Question: I'm having this general question about a problem that arises very often when I'm designing complex UIViews that require a special layout and animations at the same time.
What I'm currently building is the same kind of view that the Mail app uses on iOS to present a list of recipients when writing an email (the blue badges container) :

So I understand and know how I would build such a view, but I always have this question when facing such a case : How do you handle the complex layout (layouting all the blue rounded rectangles) and their animations at the same time (when adding or removing a recipient) ?
'''
- (void)layoutSubviews
'''
to reflect the state of the view at the layout moment (ie layout each blue rounded UIButton side by side) according to my current bounds and just add and animate a UIButton when someone adds a new person to the list.
But what would happen to the animation if a layout pass is already running? (this may be a dumb question since everything is supposed to happen on the main thread and so no concurrency is involved here, but I'm not sure on how to handle this)
I think those two things (layout and animations) are not supposed to happen at the same time, since the main runloop "enqueues work and dequeues work" one "block" at a time (but maybe an animation is just hundreds of blocks enqueued that draw different things overtime, which could easily be compromised by a layout block in between??)
- - When someone adds or deletes a person, just call this to re-position everything animated'''
[UIView animateWithDuration:0.25f animations:^{
[self setNeedsLayout];
[self layoutIfNeeded];
}];
'''
As you can see, lots of questions here, I don't know exactly how to handle this gracefully.
Both of these solutions have been tested and approved but the thing is which one is the best ?
Do you have a better solution ?
Thanks for your help!
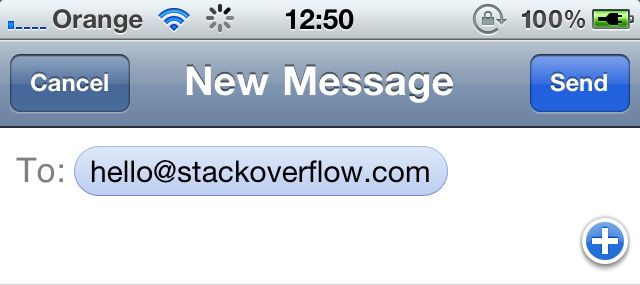
Answer: As I understood, you mean animations applied to a view for which 'layoutSubviews' method is implemented, e.g. animated change of its frame. If something is changed in your view while animation is ongoing that causes the view to re-layout, then 'layoutSubviews' method will be called.
Basically, such kind of animations is nothing more than following:
- - 'layoutSubviews'- - - 'layoutSubviews'- - -
All those steps are performed on the main thread, so steps above are consecutive and are not concurrent.
Generally speaking, the 'layoutSubviews' method should define coordinates and sizes of subviews basing on its own bounds. Animations change the view's frame and correspondingly its bounds, so your implementation of the 'layoutSubviews' method is supposed to handle those changes correctly.
That is, the answer for your question is implement correctly 'layoutSubviews' method.
<URL> has a great explanation of how animations are implemented.
---
# Update
It seems that previously I understood the question incorrectly. My understanding was:
> What happens if 'layoutSubviews' method is called for a view being animated?
That is, I assumed that there is some view which e.g. changes its 'y' coordinate with animation, the 'layoutSubviews' method is called for this view during animation, and some subview of the view changes its position in the 'layoutSubviews'.
After clarification from @Nicolas, my understanding is as follows:
> Let's have some view (''Parent'') with a subview (''Child''); let's animate this subview (''Child''); let's call 'layoutSubviews' method of the ''Parent'' view and change ''Child'' subview's frame in this 'layoutSubviews' method while animation is ongoing. What will happen?
## Background Theory:
'UIView' itself doesn't render any content; it's done by Core Animation layers. Each view has an associated 'CALayer' which holds a bitmap snapshot of a view. In fact, 'UIView' is just a thin component above Core Animation Layer which performs actual drawing using view's bitmap snapshots. Such mechanism optimizes drawing: rasterized bitmap can be rendered quickly by graphics hardware; bitmap snapshots are unchanged if a view structure is not changed, that is they are 'cahced'.
Core Animation Layers hierarchy matches 'UIView''s hierarchy; that is, if some 'UIView' has a subview, then a Core Animation layer corresponding to the container 'UIView' has a sublayer corresponding to the subview.
Well... In fact, each 'UIView' has even more than 1 corresponding 'CALayer'. 'UIView' hierarchy produces 3 matching Core Animation Layers trees:
- 'UIView''layer'- -
Change of UIView's properties such as frame is actually change of CALayer's property. That is, UIView's property is a wrapper around corresponding CALayer property.
Animation of UIView's frame is actually change of CALayer's frame; frame of the layer from Layer Tree is set to the target value immediately whereas change of frame value of layer from presentation tree is stretched in time. The following call:
[UIView animateWithDuration:5 animations:^{
CGRect frame = self.label.frame;
frame.origin.y = 527;
self.label.frame = frame;
}];
doesn't mean that 'self.label''s 'drawRect:' method will be called multiple times during next 5 seconds; it means that 'y'-coordinate of the presentation tree's 'CALayer' corresponding to the 'self.label' will change incrementally from initial to target value during these 5 seconds, and 'self.label''s bitmap snapshot stored in this 'CALayer' will be redrawn multiple times according to changes of its 'y'-coordinate.
## Answer:
Given this background, now we can answer the original question.
So, we have ongoing animation for a child view, and 'layoutSubviews' method gets called for a parent view; in this method, child view's frame gets changed. It means that frame of a layer assiciated with the child view will be immediately set to the new value. At the same time, layer from the presentation tree has some intermidiate values (according to ongoing animation); setting new frame just changes target value for presentation tree layer, so that animation will continue to the new target.
That is, result of situation described in the original question is a 'jumping' animation. Please see demonstration in the <URL>.
## Solution for such complex cases
In your 'layoutSubviews' method, if an animation is ongoing, you need to use in-flight animation coordinates. You can obtain them with the 'presentationLayer' method of 'CALayer' associated with a view. That is, if a view being animated is called 'aView', then presentation layer for this view can be accessed using '[aView.layer presentationLayer]'.